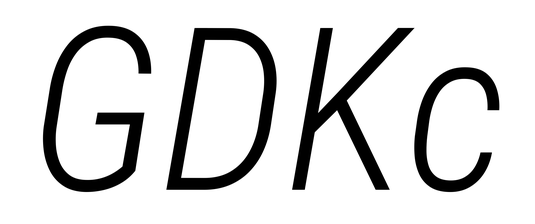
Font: Roboto-Italic_Condensed_Light_Italic